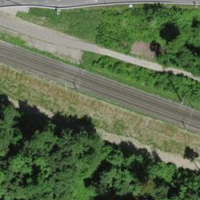
EUNIS habitat code: 57
Species observed at this site:
Melica nutans
Ornithogalum umbellatum